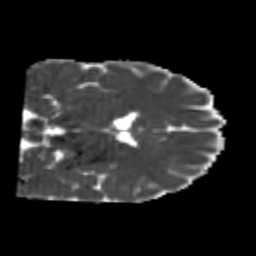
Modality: MD
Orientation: coronal
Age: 25
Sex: male
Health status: healthy
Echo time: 0.074 s